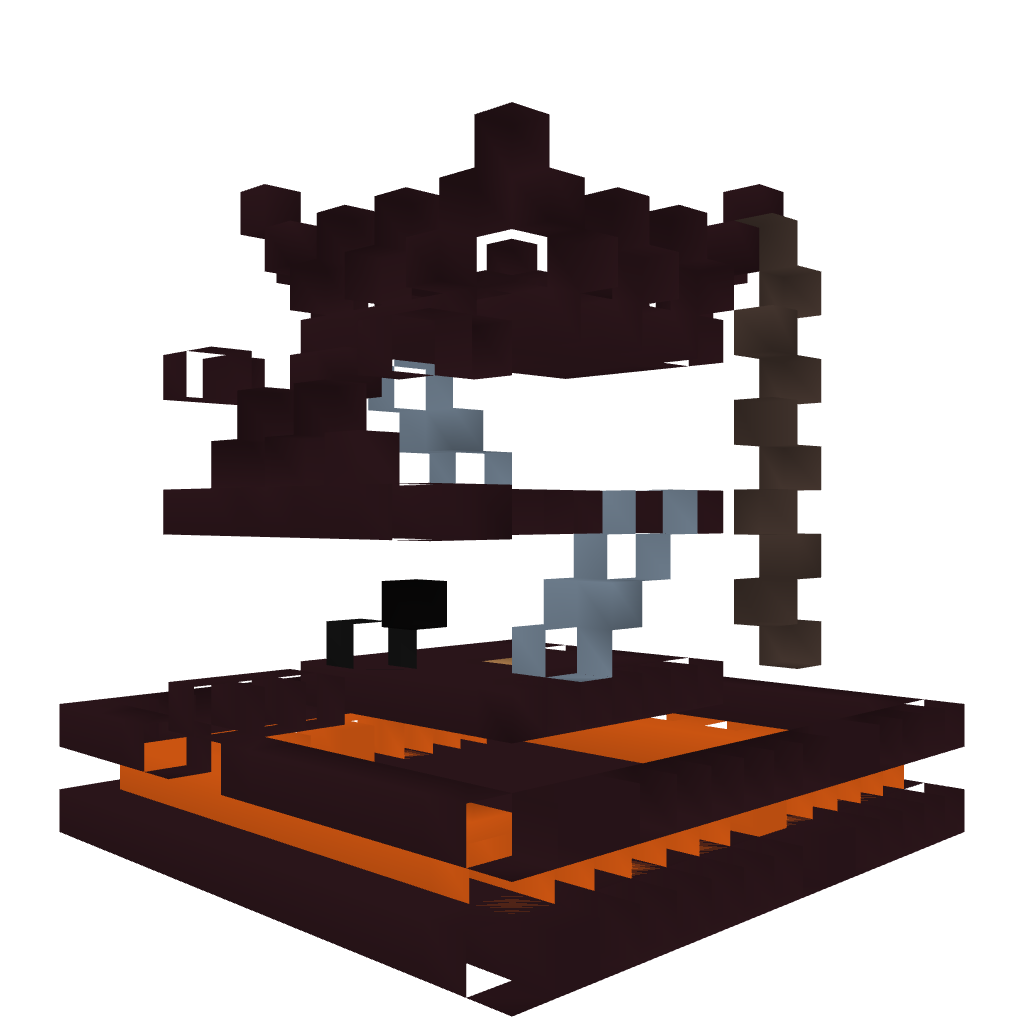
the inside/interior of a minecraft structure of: PvPTower: Netherbrick